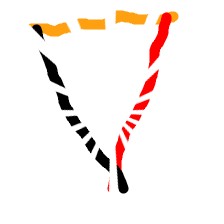
Shape: triangle